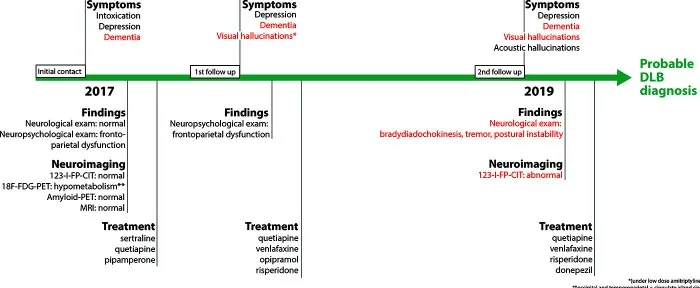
Timeline of symptoms, clinical findings, imaging biomarker, and treatment. Criteria for the clinical diagnosis of Dementia with Lewy bodies are indicated in red.
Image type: chart (chart)